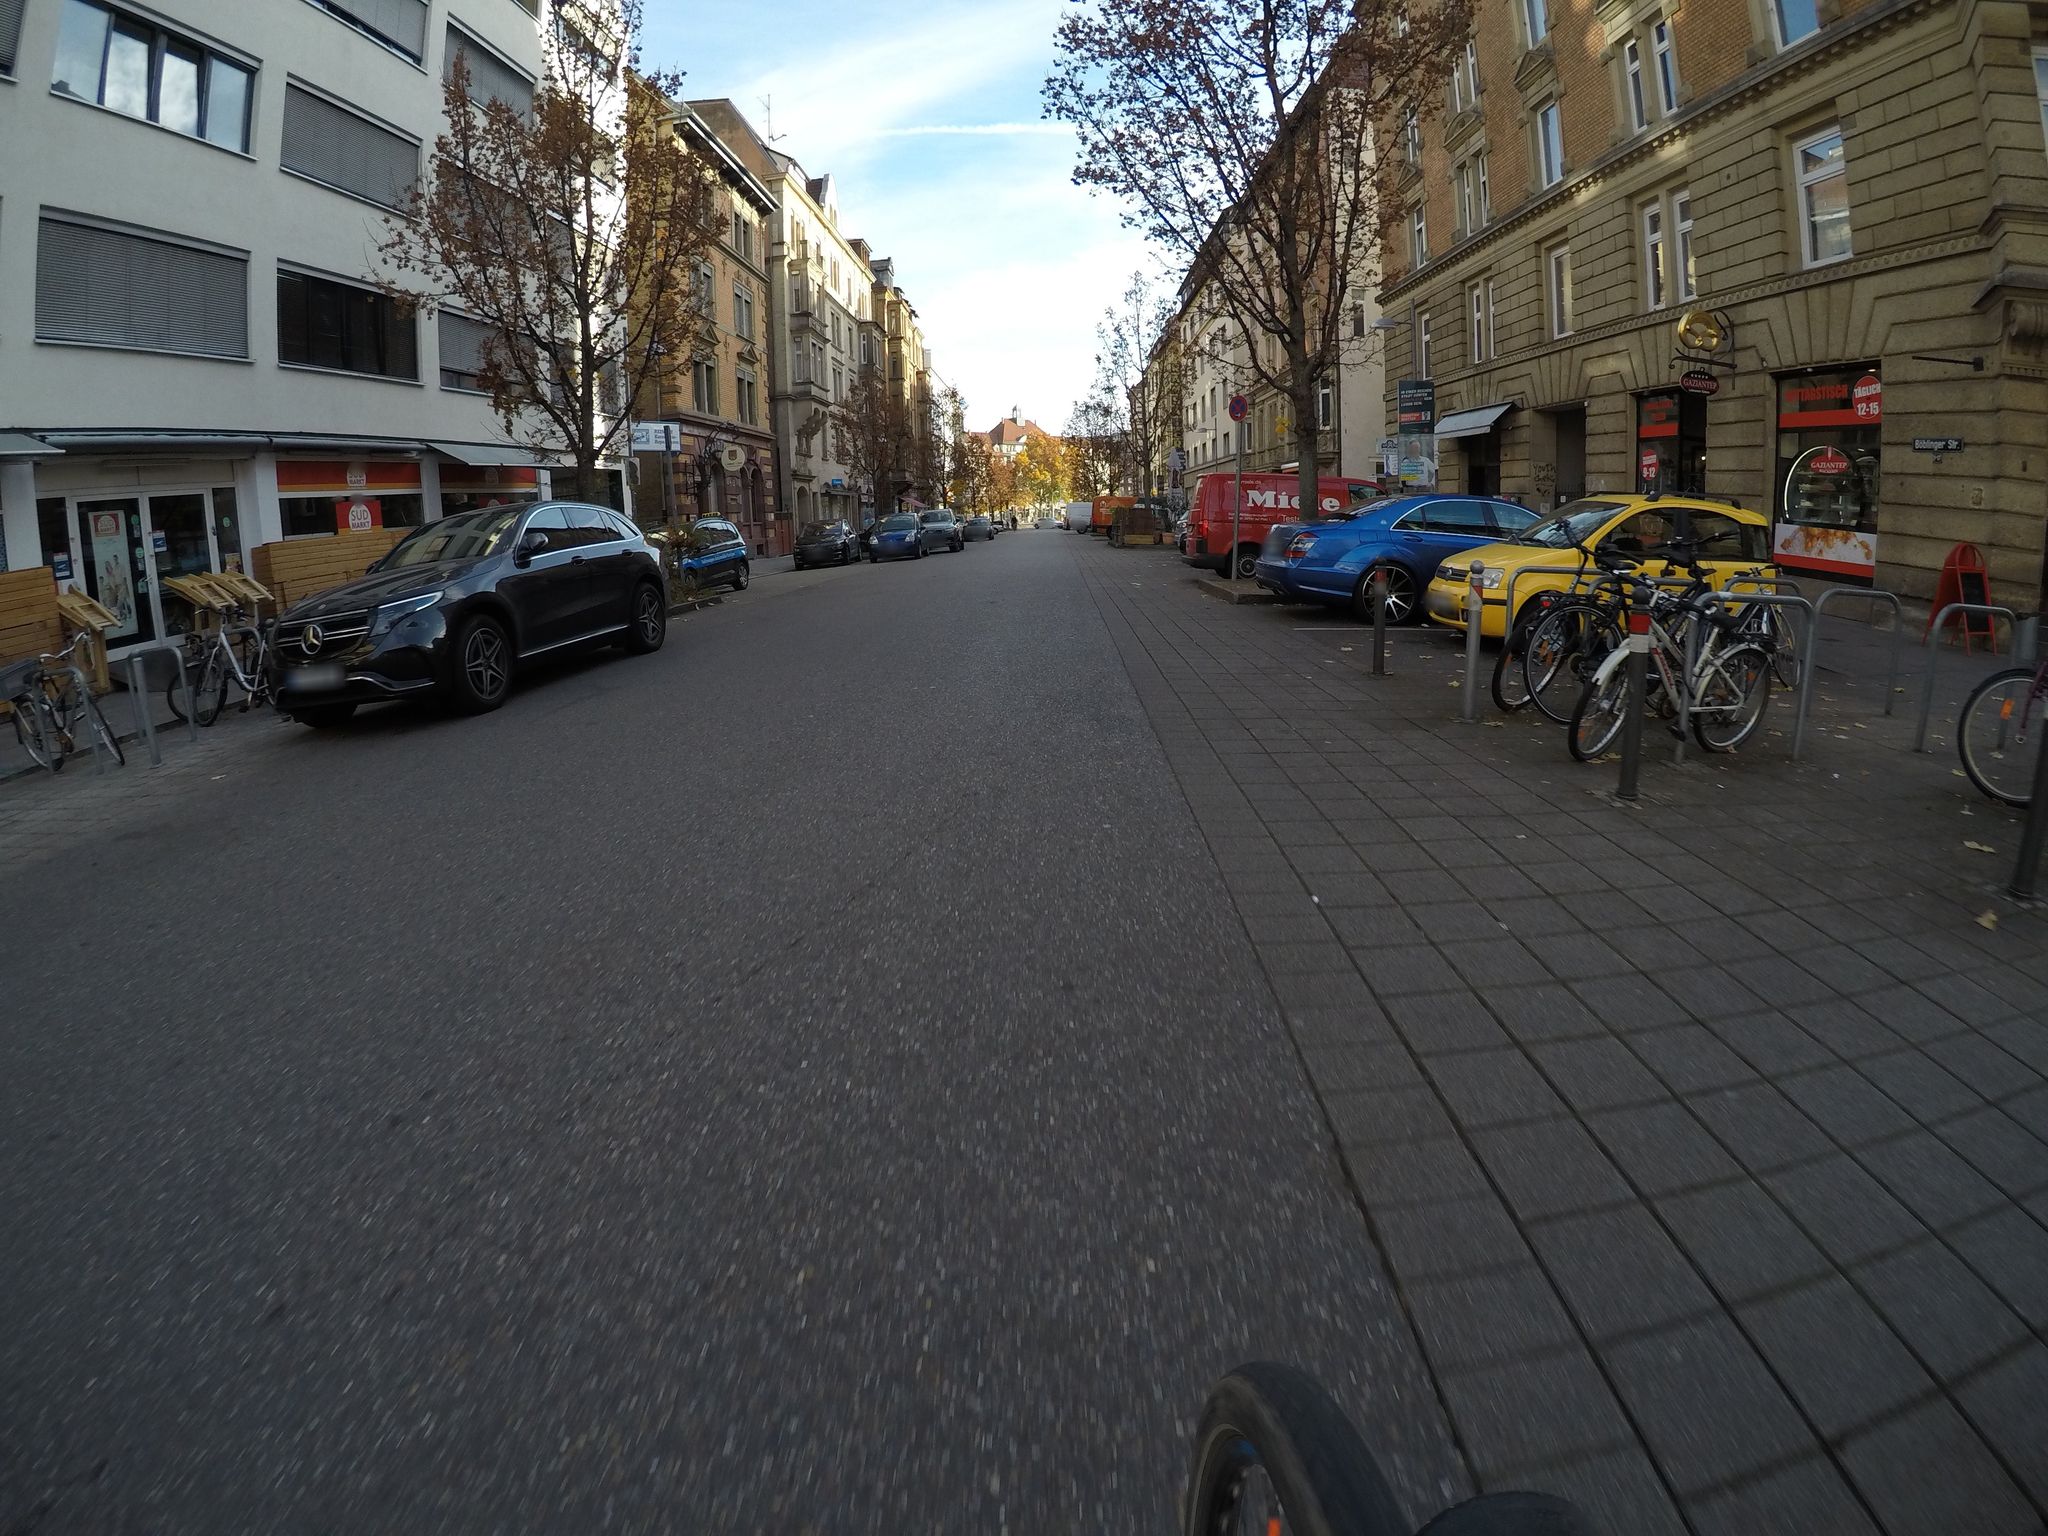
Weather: clear
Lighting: day
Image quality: good
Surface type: walking surface
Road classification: footway, living_street, steps
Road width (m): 8
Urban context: urban centre
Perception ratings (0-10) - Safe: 9.04, Lively: 9.79, Beautiful: 8.39, Boring: 3.01, Depressing: 2.63, Wealthy: 5.09